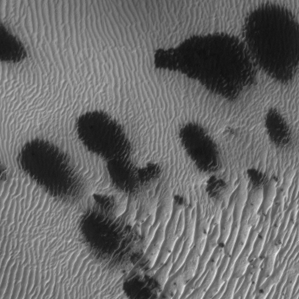
Label: frost